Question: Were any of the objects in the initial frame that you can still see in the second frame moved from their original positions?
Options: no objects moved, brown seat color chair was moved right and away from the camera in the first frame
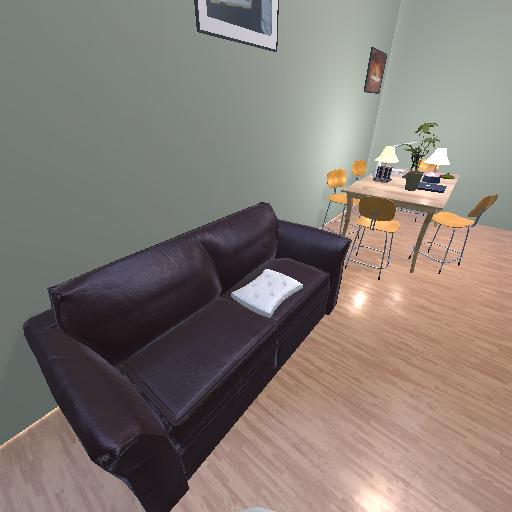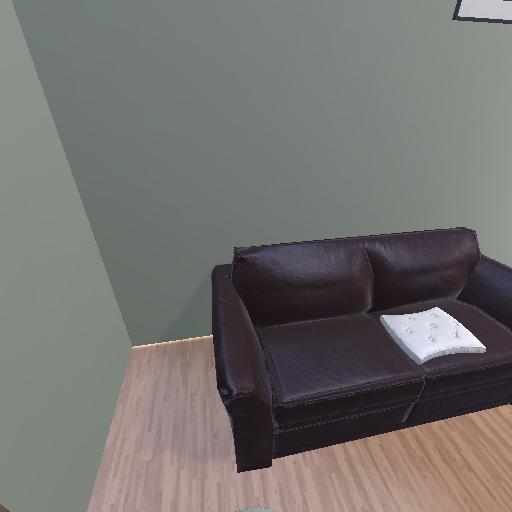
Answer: no objects moved